Aerial crown-view tile of a tropical tree (Barro Colorado Island, Panama), acquired 20241112:
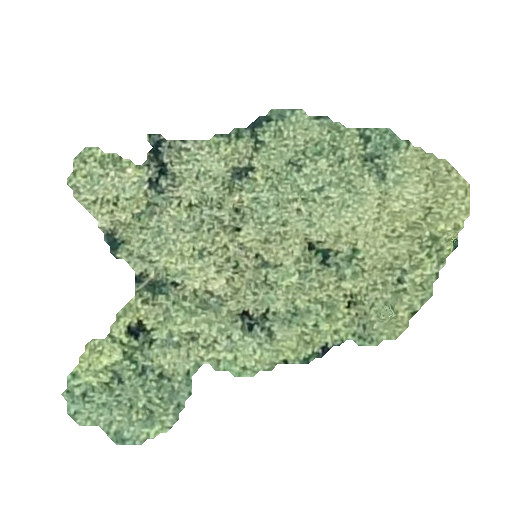
Species: Luehea seemannii
GBIF accepted scientific name: Luehea seemannii
Crown area: 130.827 m²